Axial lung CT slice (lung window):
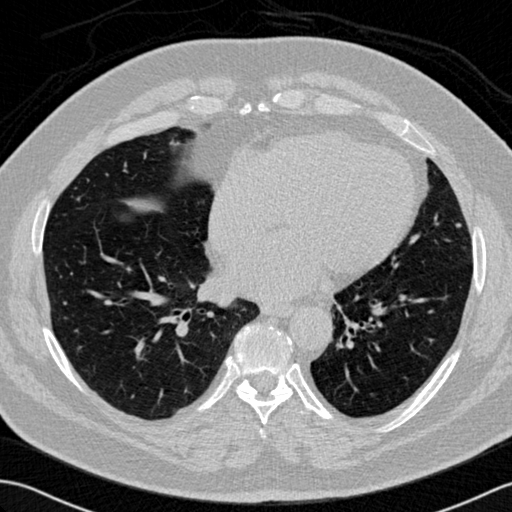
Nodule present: no